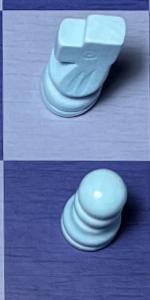
Label: Pawn_White